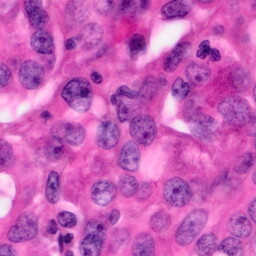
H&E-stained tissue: Pancreatic